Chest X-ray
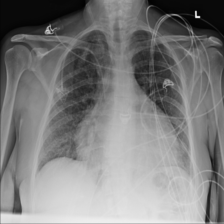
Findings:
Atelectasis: negative
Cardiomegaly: negative
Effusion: negative
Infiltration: positive
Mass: negative
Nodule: negative
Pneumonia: negative
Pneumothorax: negative
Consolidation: negative
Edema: negative
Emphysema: negative
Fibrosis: negative
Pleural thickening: negative
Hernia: negative